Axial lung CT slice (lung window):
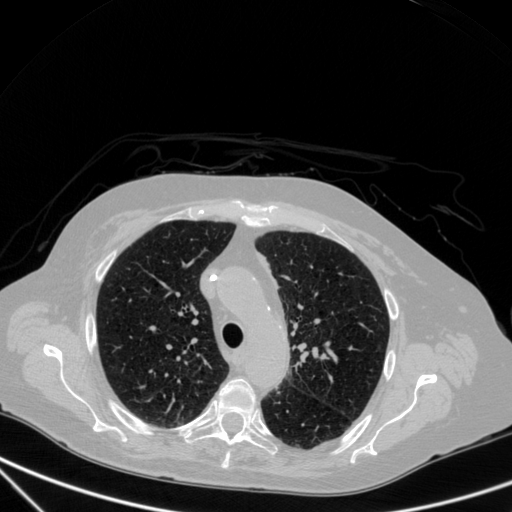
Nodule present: yes
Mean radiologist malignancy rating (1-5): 3.5